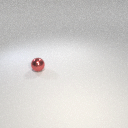
small red metal sphere